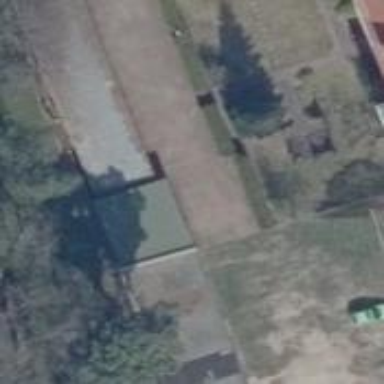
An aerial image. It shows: Group of garages.